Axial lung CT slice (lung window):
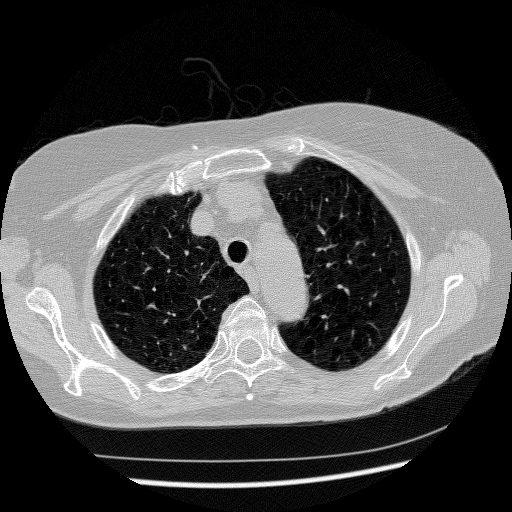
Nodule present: no